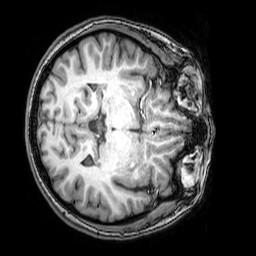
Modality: T1w
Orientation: axial
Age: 17
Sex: female
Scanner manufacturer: philips
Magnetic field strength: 3 T
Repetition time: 0.008113 s
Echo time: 0.003709 s